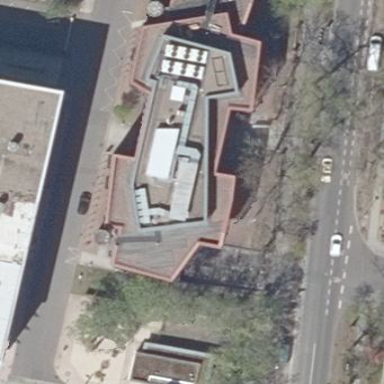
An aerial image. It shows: Building with flat roof made of gravel.